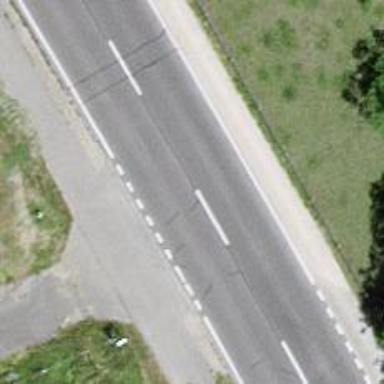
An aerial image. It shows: Secondary road with asphalt surface.